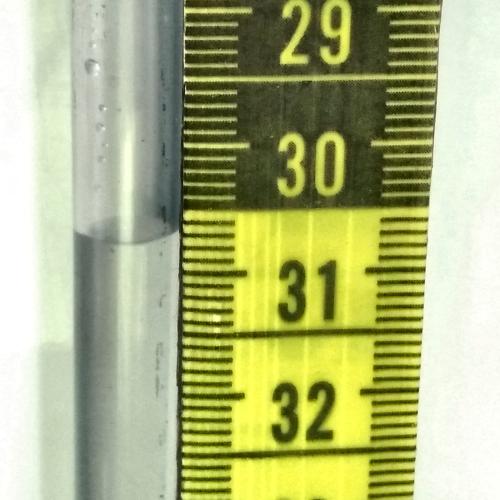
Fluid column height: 30.7 cm